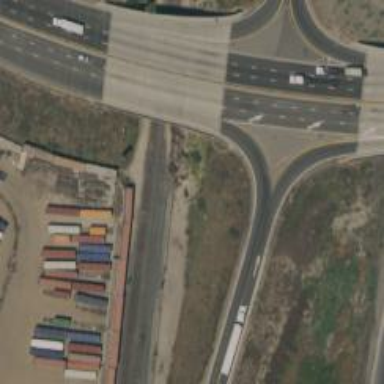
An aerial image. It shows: Cloverleaf junction on motorway link.